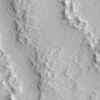
Label: not_dusty